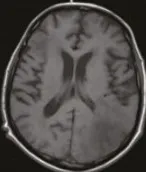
Axial T1-weighted image. Shows hypointense lesions in the subcortical and periventricular white matter bilaterally. There is also compression of the posterior horn of the lateral ventricle due to mass effect.
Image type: radiology (mri)